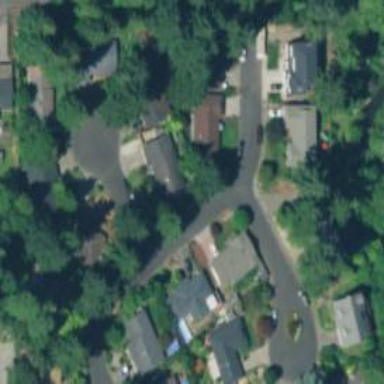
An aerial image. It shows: Residential road with sidewalk on the left side.